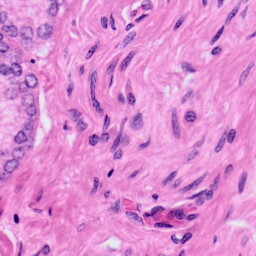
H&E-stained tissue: Prostate